Question: I decided to use Libgdx 'ShapeRenderer' for drawing polygons. I wanted to see how efficient this is and let the camera go through the x-axis while rendering, but something strange happened, see this picture:

On the right side, I didn't move the camera, but on the left I moved the camera via
'''
camera.translate(0.1f, 0);
'''
Here is my code:
'''
public void setSize (int width, int height) {
float aspectRatio = (float) width / (float) height;
camera = new OrthographicCamera(30f * aspectRatio, 30f);
}
public void render() {
camera.update();
shapeRenderer.setProjectionMatrix(camera.combined);
shapeRenderer.begin(ShapeType.Line);
shapeRenderer.identity();
camera.translate(0.1f, 0);
shapeRenderer.setColor(0, 0, 1, 1);
shapeRenderer.polygon(new float[] {0,0,5,5,5,2.5f, 10,12.5f, 10,0});
shapeRenderer.end();
}
'''
I don't know what the problem is, but I think it doesn't delete the image below it.
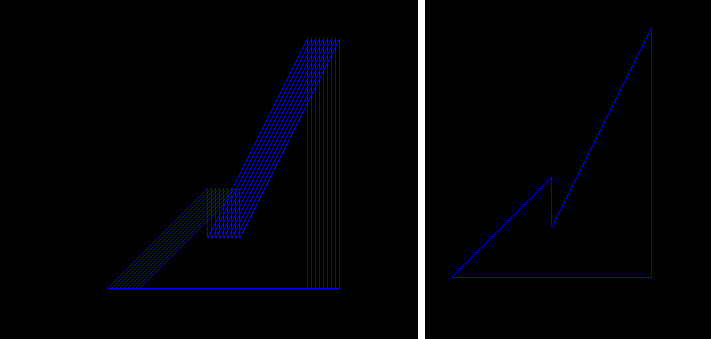
Answer: Call before you render:
'''
Gdx.gl.glClear(GL10.GL_COLOR_BUFFER_BIT | GL10.GL_DEPTH_BUFFER_BIT);
'''